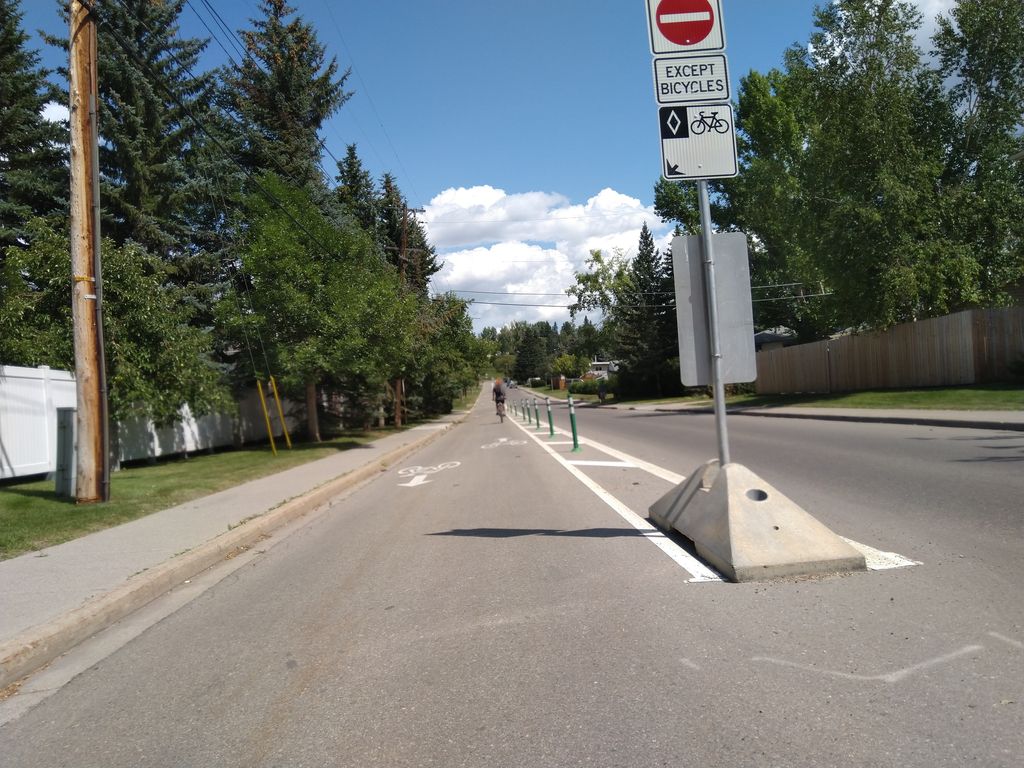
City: calgary